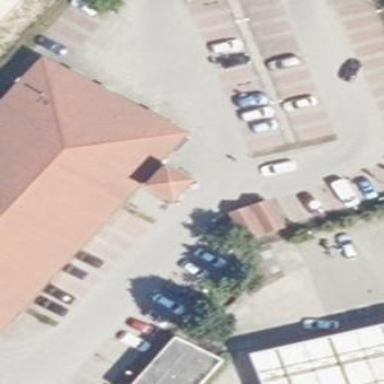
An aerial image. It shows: Parking area with surface.